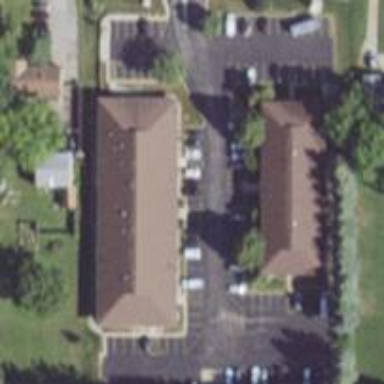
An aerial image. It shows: Healthcare clinic.